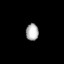
Tissue: lung
Cell type: Others
Senescence score: 0.2177
Nuclear area (px): 211
Mean DAPI intensity: 174.118